Question: As I guess, this is about the code formation for multi-line assignment such as this <URL> has fully described.
> ...example
the equal signs would be
made to "line up", the second statement getting more whitespace
padding in front of the equal sign than it would...
i.e. we want it to be
'''
$server = 'localhost';
$port = 80;
'''
But I guess it is not that way.
So my question is what is such option?

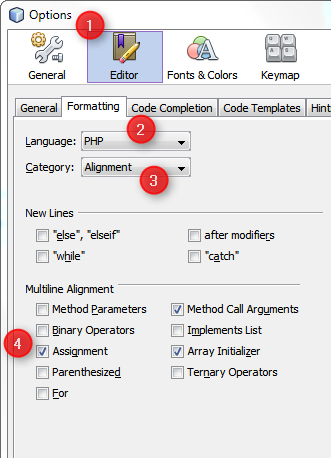
Answer: As of this feature is working as expected. Once you save the settings as shown in question, you can use the 'auto format' feature ( + + ) to align the code based on assignment operator.
---
You are correct in thinking that this option is for aligning multi-line assignments. However, it appears that this is an <URL> which has not yet been fixed.
I have voted for it and it would be advisable that you do the same. To vote on an issue, you'll need to register for an account and sign in. Once signed in, visit the issue and click on the 'vote' link which is next to the 'priority' section.